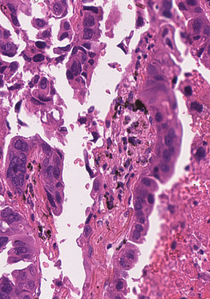
Tumor epithelial tissue: yes
Tumor-associated stroma tissue: yes
Normal tissue: no